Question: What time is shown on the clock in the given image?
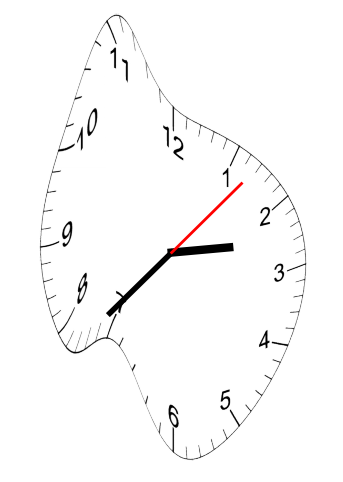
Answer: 02:37:07